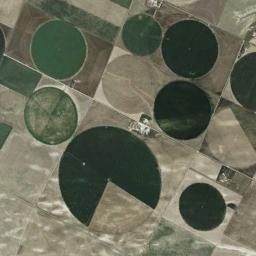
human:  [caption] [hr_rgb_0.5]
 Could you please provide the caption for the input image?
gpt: There are many round blue fields .

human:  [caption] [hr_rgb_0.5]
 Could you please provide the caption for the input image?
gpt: Some green circle farmland are in the bare land .

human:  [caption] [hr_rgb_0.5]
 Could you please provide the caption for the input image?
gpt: Several green circular farmlands and two fan-shaped farmlands are on the wasteland .

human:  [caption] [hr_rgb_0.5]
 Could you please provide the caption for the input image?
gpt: Several neatly arranged circular farmlands with dark green, Light green and earthy yellow mixed with incomplete gardens .

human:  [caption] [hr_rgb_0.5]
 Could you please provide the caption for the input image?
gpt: There are some circular farmlands of different sizes .